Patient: sex M, age 35
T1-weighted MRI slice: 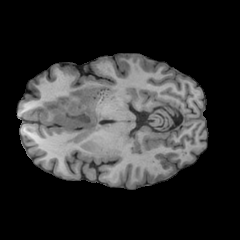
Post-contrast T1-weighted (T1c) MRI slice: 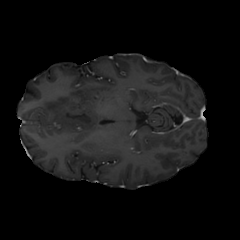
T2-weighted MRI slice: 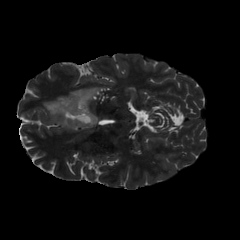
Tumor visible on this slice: yes
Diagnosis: Astrocytoma, IDH-mutant
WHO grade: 3